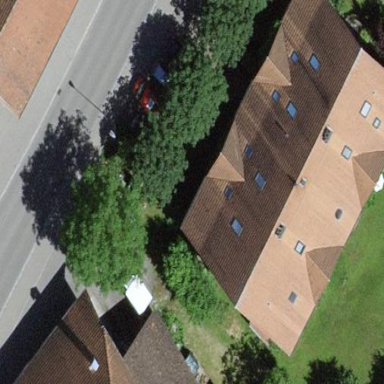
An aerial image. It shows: Residential building.